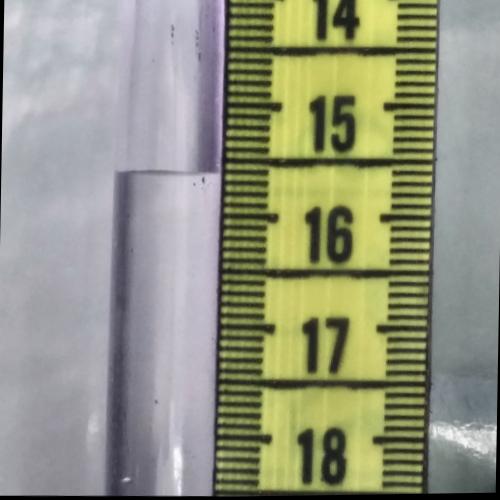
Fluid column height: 15.6 cm